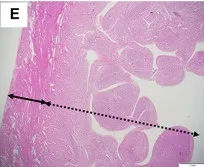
Fetal sonography and pathological findings of the proband's heart. (C) Fetal sonography showing marked subcutaneous edema and right pleural effusion in the proband.
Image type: pathology (h&e)